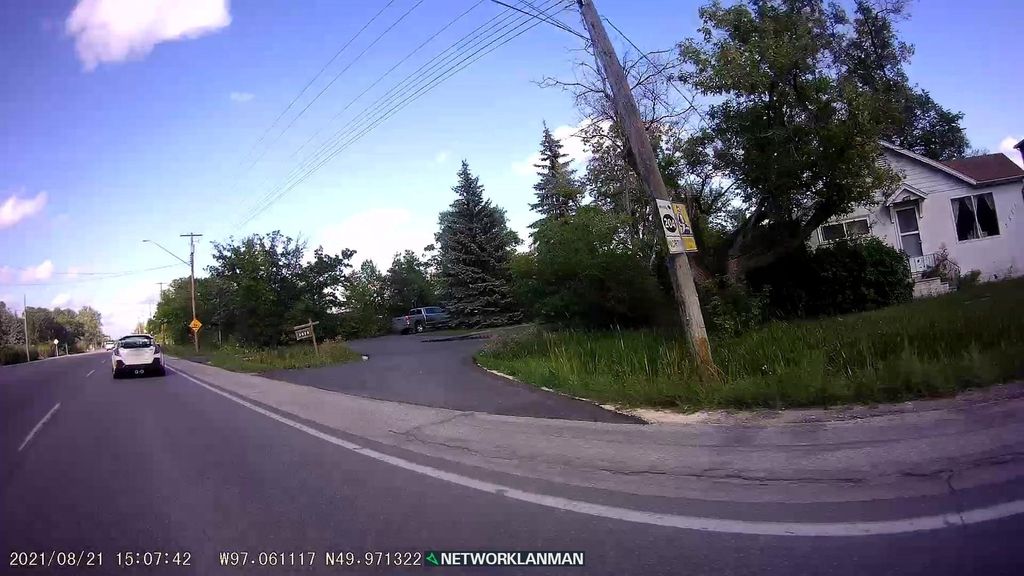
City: winnipeg